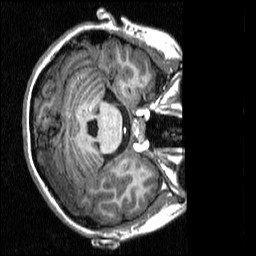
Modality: T1w
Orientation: axial